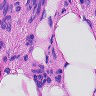
Metastatic tissue present: yes